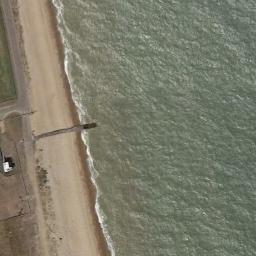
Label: beach